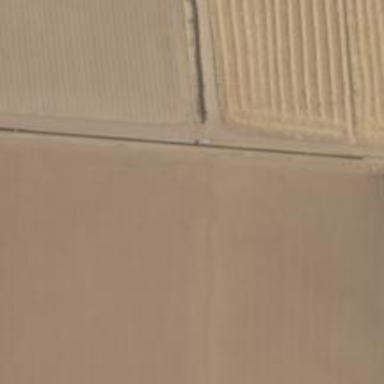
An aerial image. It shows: Irrigation culvert tunnel.